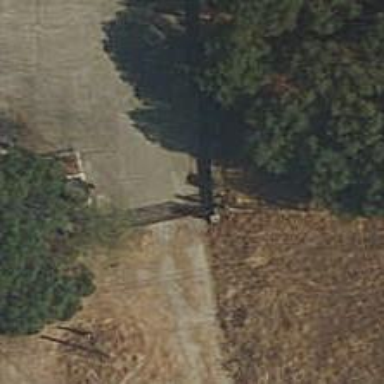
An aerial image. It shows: Gate.